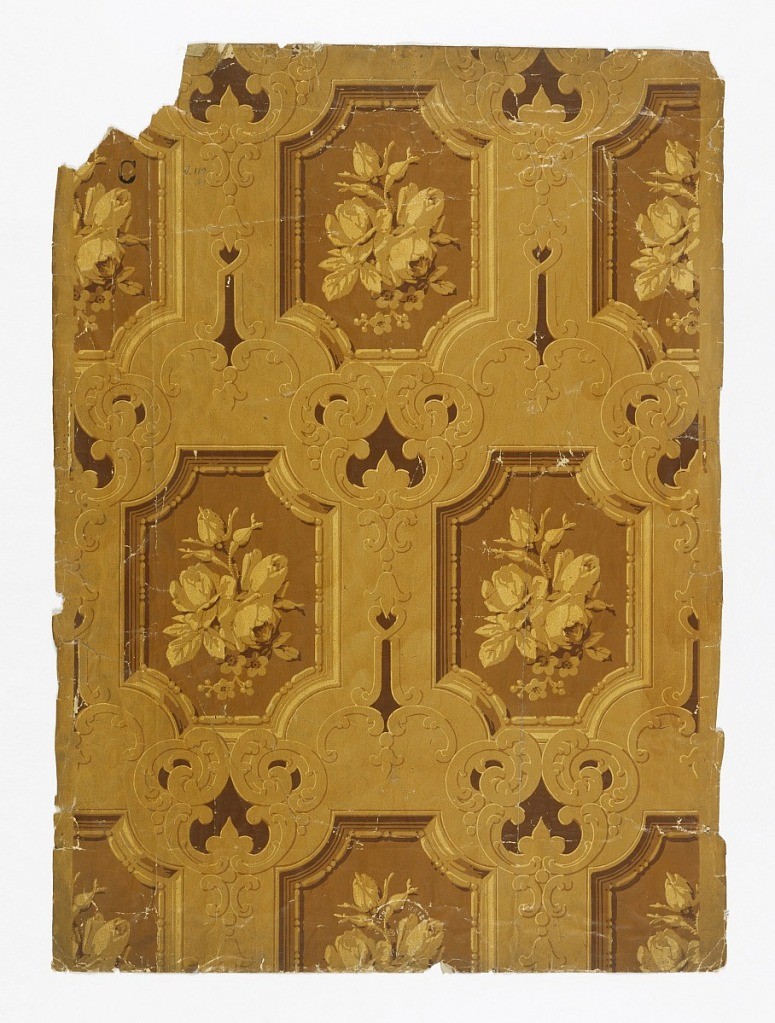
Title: Sidewall
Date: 1860–70
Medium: Block-printed and glazed
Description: Glossy-finished paper in browns, with scroll-work, and simulated inset panels with enframed bunches of roses.